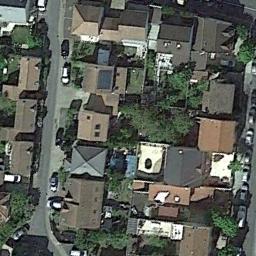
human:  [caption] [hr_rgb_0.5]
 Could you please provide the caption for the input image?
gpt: The dense residential is next to the road with some cars .

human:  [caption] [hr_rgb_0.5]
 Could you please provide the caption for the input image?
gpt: There are several cars running on the road beside the residential area .

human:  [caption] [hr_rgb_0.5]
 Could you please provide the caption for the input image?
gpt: There are many roads and neatly arranged houses and trees and many vehicles in densely populated areas .

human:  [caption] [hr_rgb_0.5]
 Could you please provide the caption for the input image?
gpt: A dense residential area has lots of trees and houses next to each other while a road goes through the residential area .

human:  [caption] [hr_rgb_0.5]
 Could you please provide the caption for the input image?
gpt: There are brown and black buildings on dense residential area .